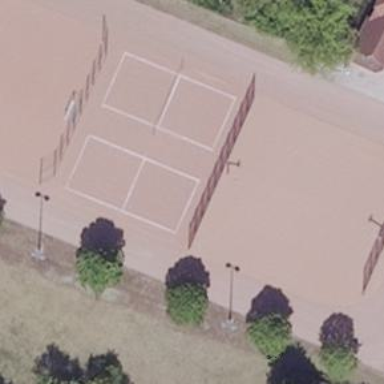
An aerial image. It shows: Volleyball court on leisure land pitch.